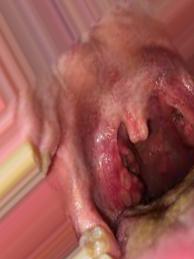
Condition: Mouth Ulcer